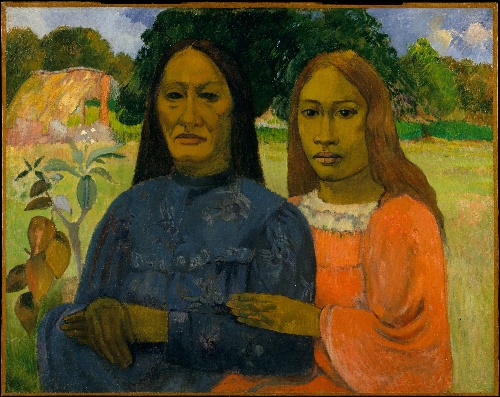
Title: Two Women
Artist: Paul Gauguin
Artist bio: French, Paris 1848–1903 Atuona, Hiva Oa, Marquesas Islands
Date: 1901 or 1902
Object type: Painting
Classification: Paintings
Medium: Oil on canvas
Dimensions: 29 x 36 1/4 in. (73.7 x 92.1 cm)
Department: European Paintings
Credit line: The Walter H. and Leonore Annenberg Collection, Gift of Walter H. and Leonore Annenberg, 1997, Bequest of Walter H. Annenberg, 2002
Accession year: 1997
Repository: Metropolitan Museum of Art, New York, NY
Tags: Women